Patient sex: M
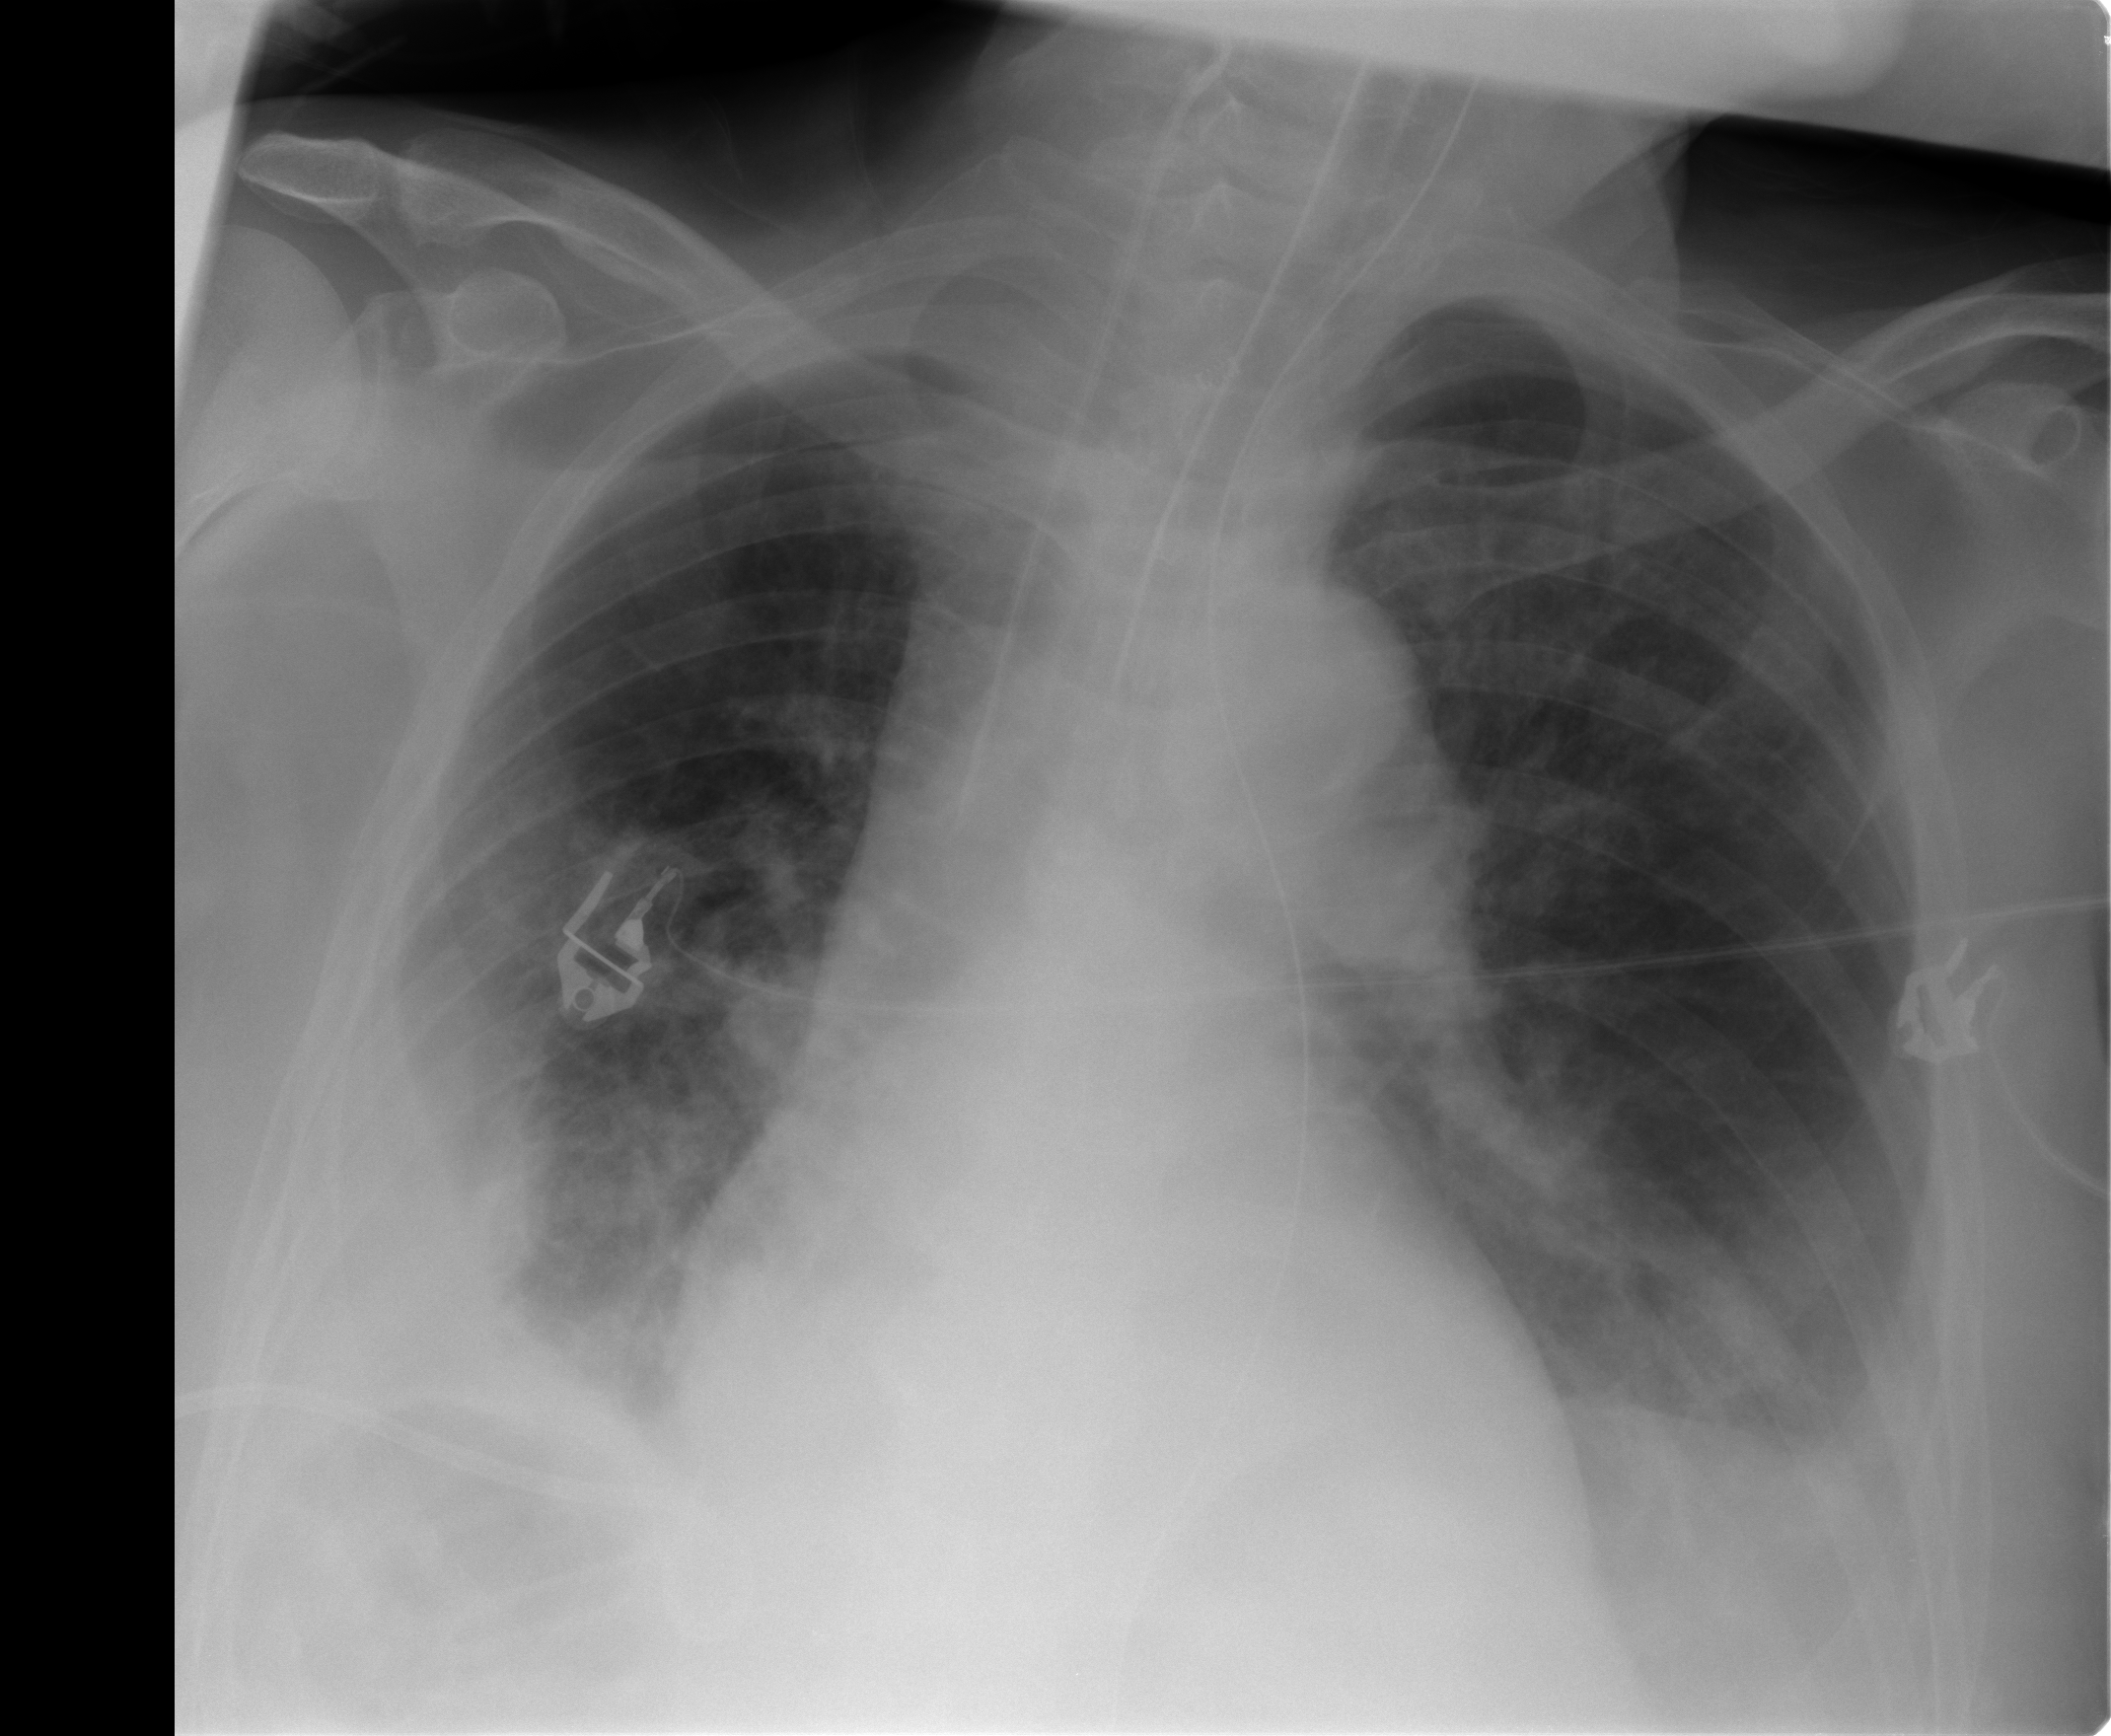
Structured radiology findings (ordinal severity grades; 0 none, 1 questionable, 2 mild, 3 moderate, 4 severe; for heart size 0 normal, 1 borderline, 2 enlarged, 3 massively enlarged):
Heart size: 2
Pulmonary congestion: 2
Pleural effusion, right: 3
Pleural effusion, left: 2
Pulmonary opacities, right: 2
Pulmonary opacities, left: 2
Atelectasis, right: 2
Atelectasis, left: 2